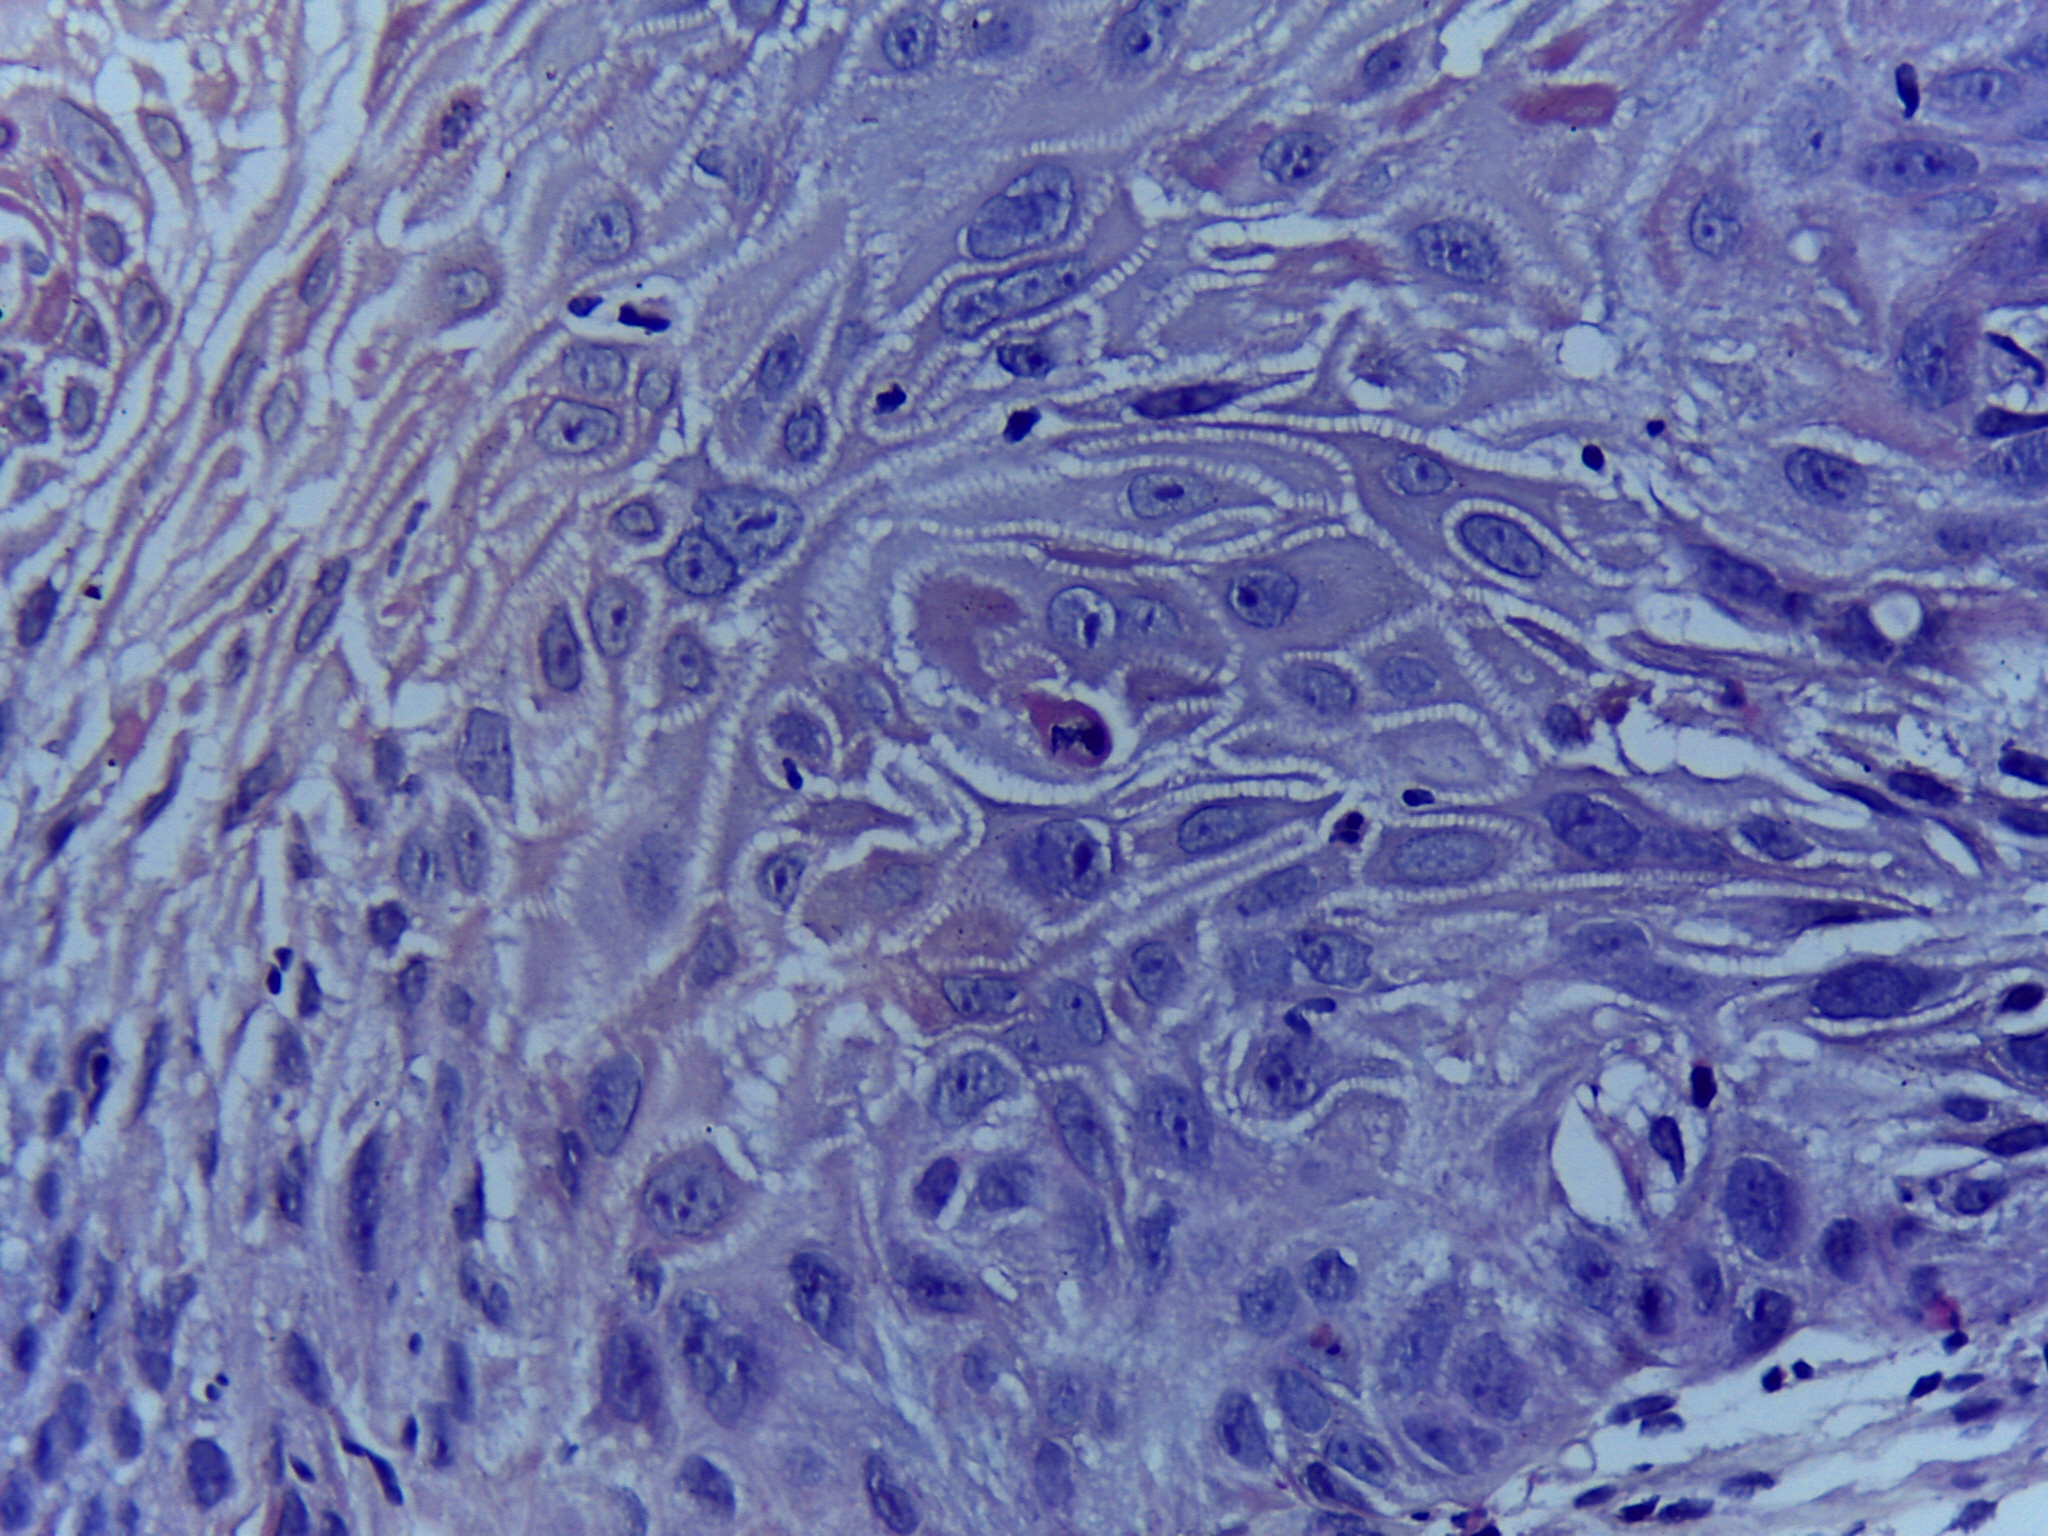
Diagnosis: OSCC